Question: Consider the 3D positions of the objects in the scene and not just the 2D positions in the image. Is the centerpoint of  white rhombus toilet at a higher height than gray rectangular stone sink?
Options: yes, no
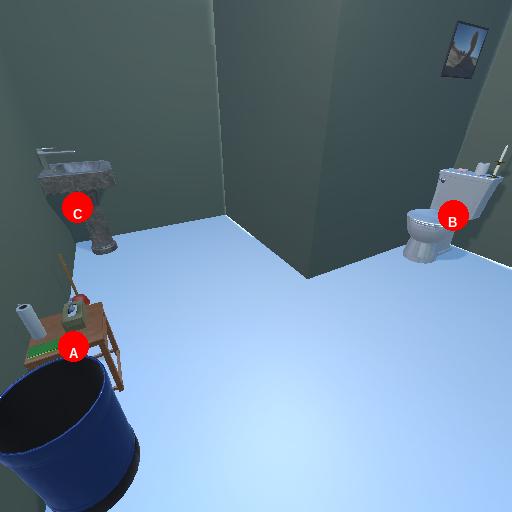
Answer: yes